Interaction volume radius: 10 \u00c5
Interaction volume height: 30 \u00c5
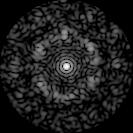
Disorder parameter: 0.7398